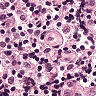
Metastatic tissue present: no